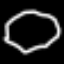
Label: octagon